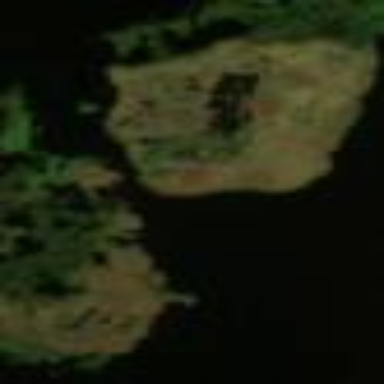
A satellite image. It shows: Island covered with grassland.